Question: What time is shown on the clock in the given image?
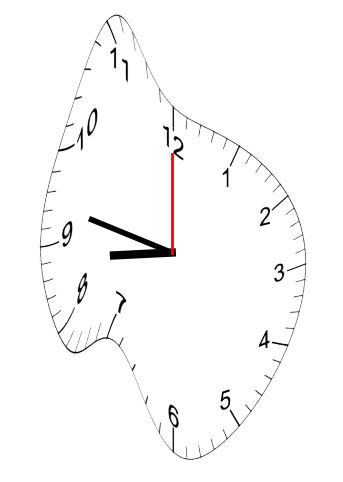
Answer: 08:47:00